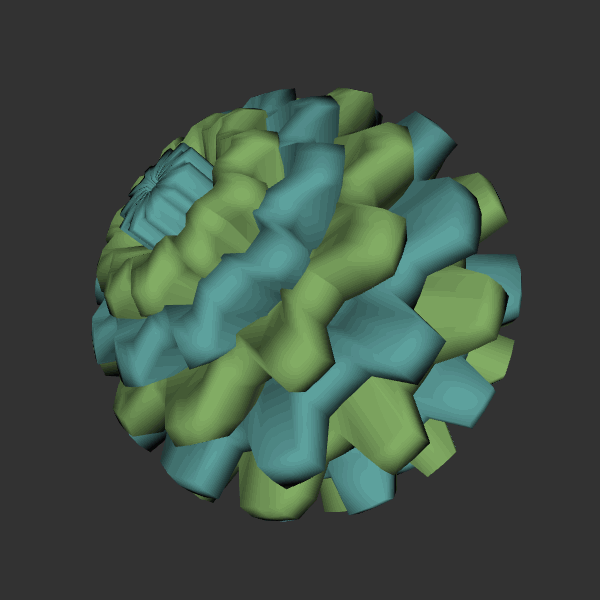
Background: dark